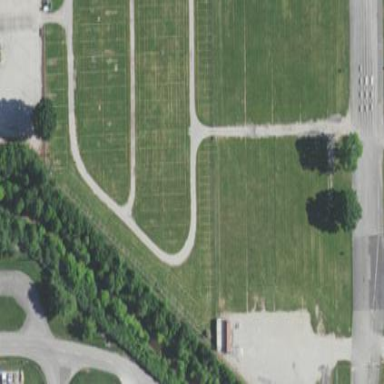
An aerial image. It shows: Parking area with grass surface.